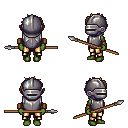
a pixel art fantasy rpg character, female body template, orc, green skin, steel chest armor, gold greaves, blonde bedhead hairstyle, metal helm, leather bracers, spear, four views (front, back, left, right), 2x2 character sprite sheet, small pixel art, hard edges, no anti-aliasing